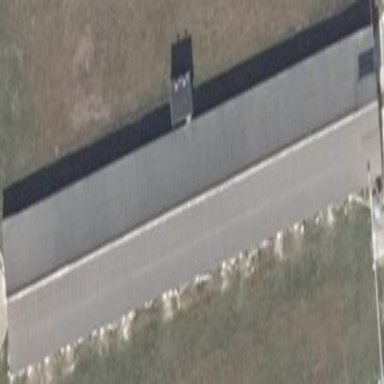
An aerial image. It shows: Gabled roof of grey-colored farm auxiliary building with its roof oriented along the structure.